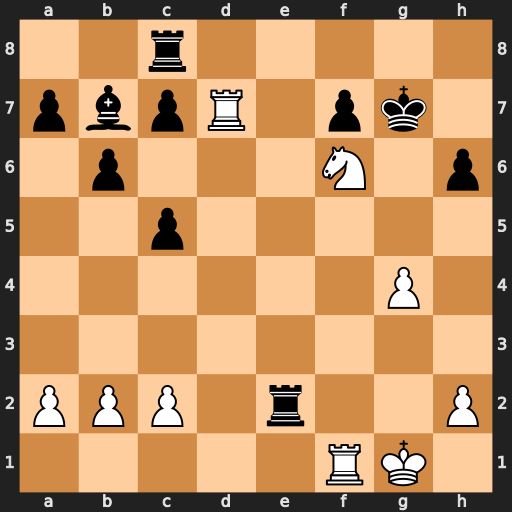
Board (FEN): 2r5/pbpR1pk1/1p3N1p/2p5/6P1/8/PPP1r2P/5RK1
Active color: w
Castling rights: -
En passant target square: -
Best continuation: Nh5+ Kg6 Nf4+